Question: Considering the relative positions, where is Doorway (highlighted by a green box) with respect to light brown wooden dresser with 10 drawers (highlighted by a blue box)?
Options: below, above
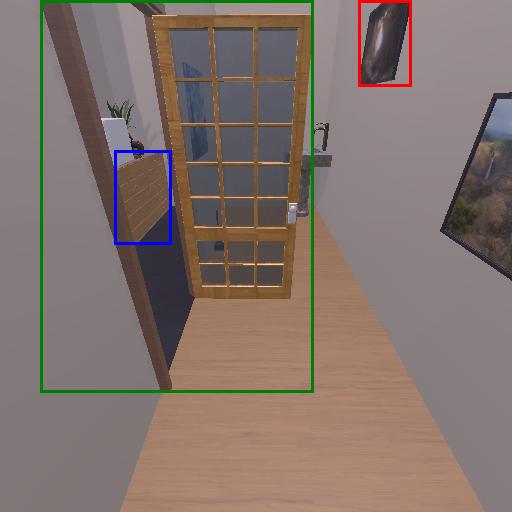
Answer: below